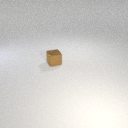
small brown metal cube